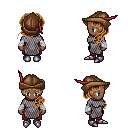
a pixel art fantasy rpg character, female body template, human, dark skin, chain mail, red pants, brown princess hairstyle, leather cap, white cloth bandages, metal boots, four views (front, back, left, right), 2x2 character sprite sheet, small pixel art, hard edges, no anti-aliasing